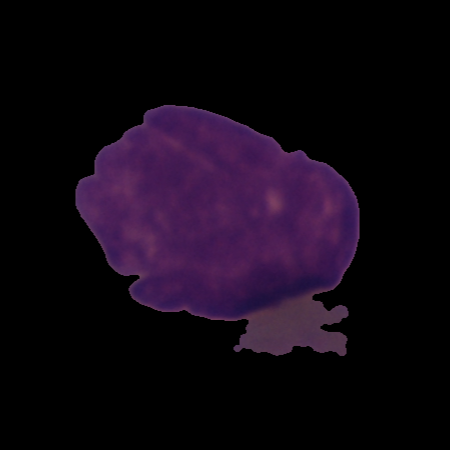
Label: cancer